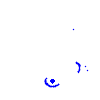
Particle: pion